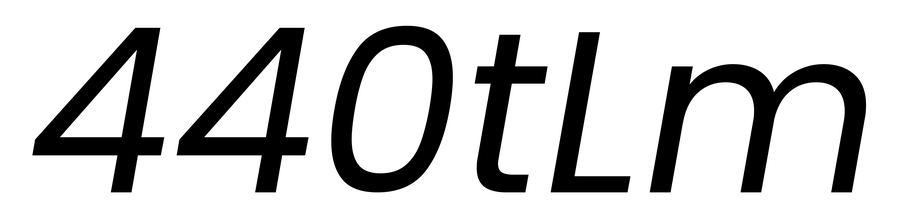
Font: Poppins-Italic